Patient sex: F
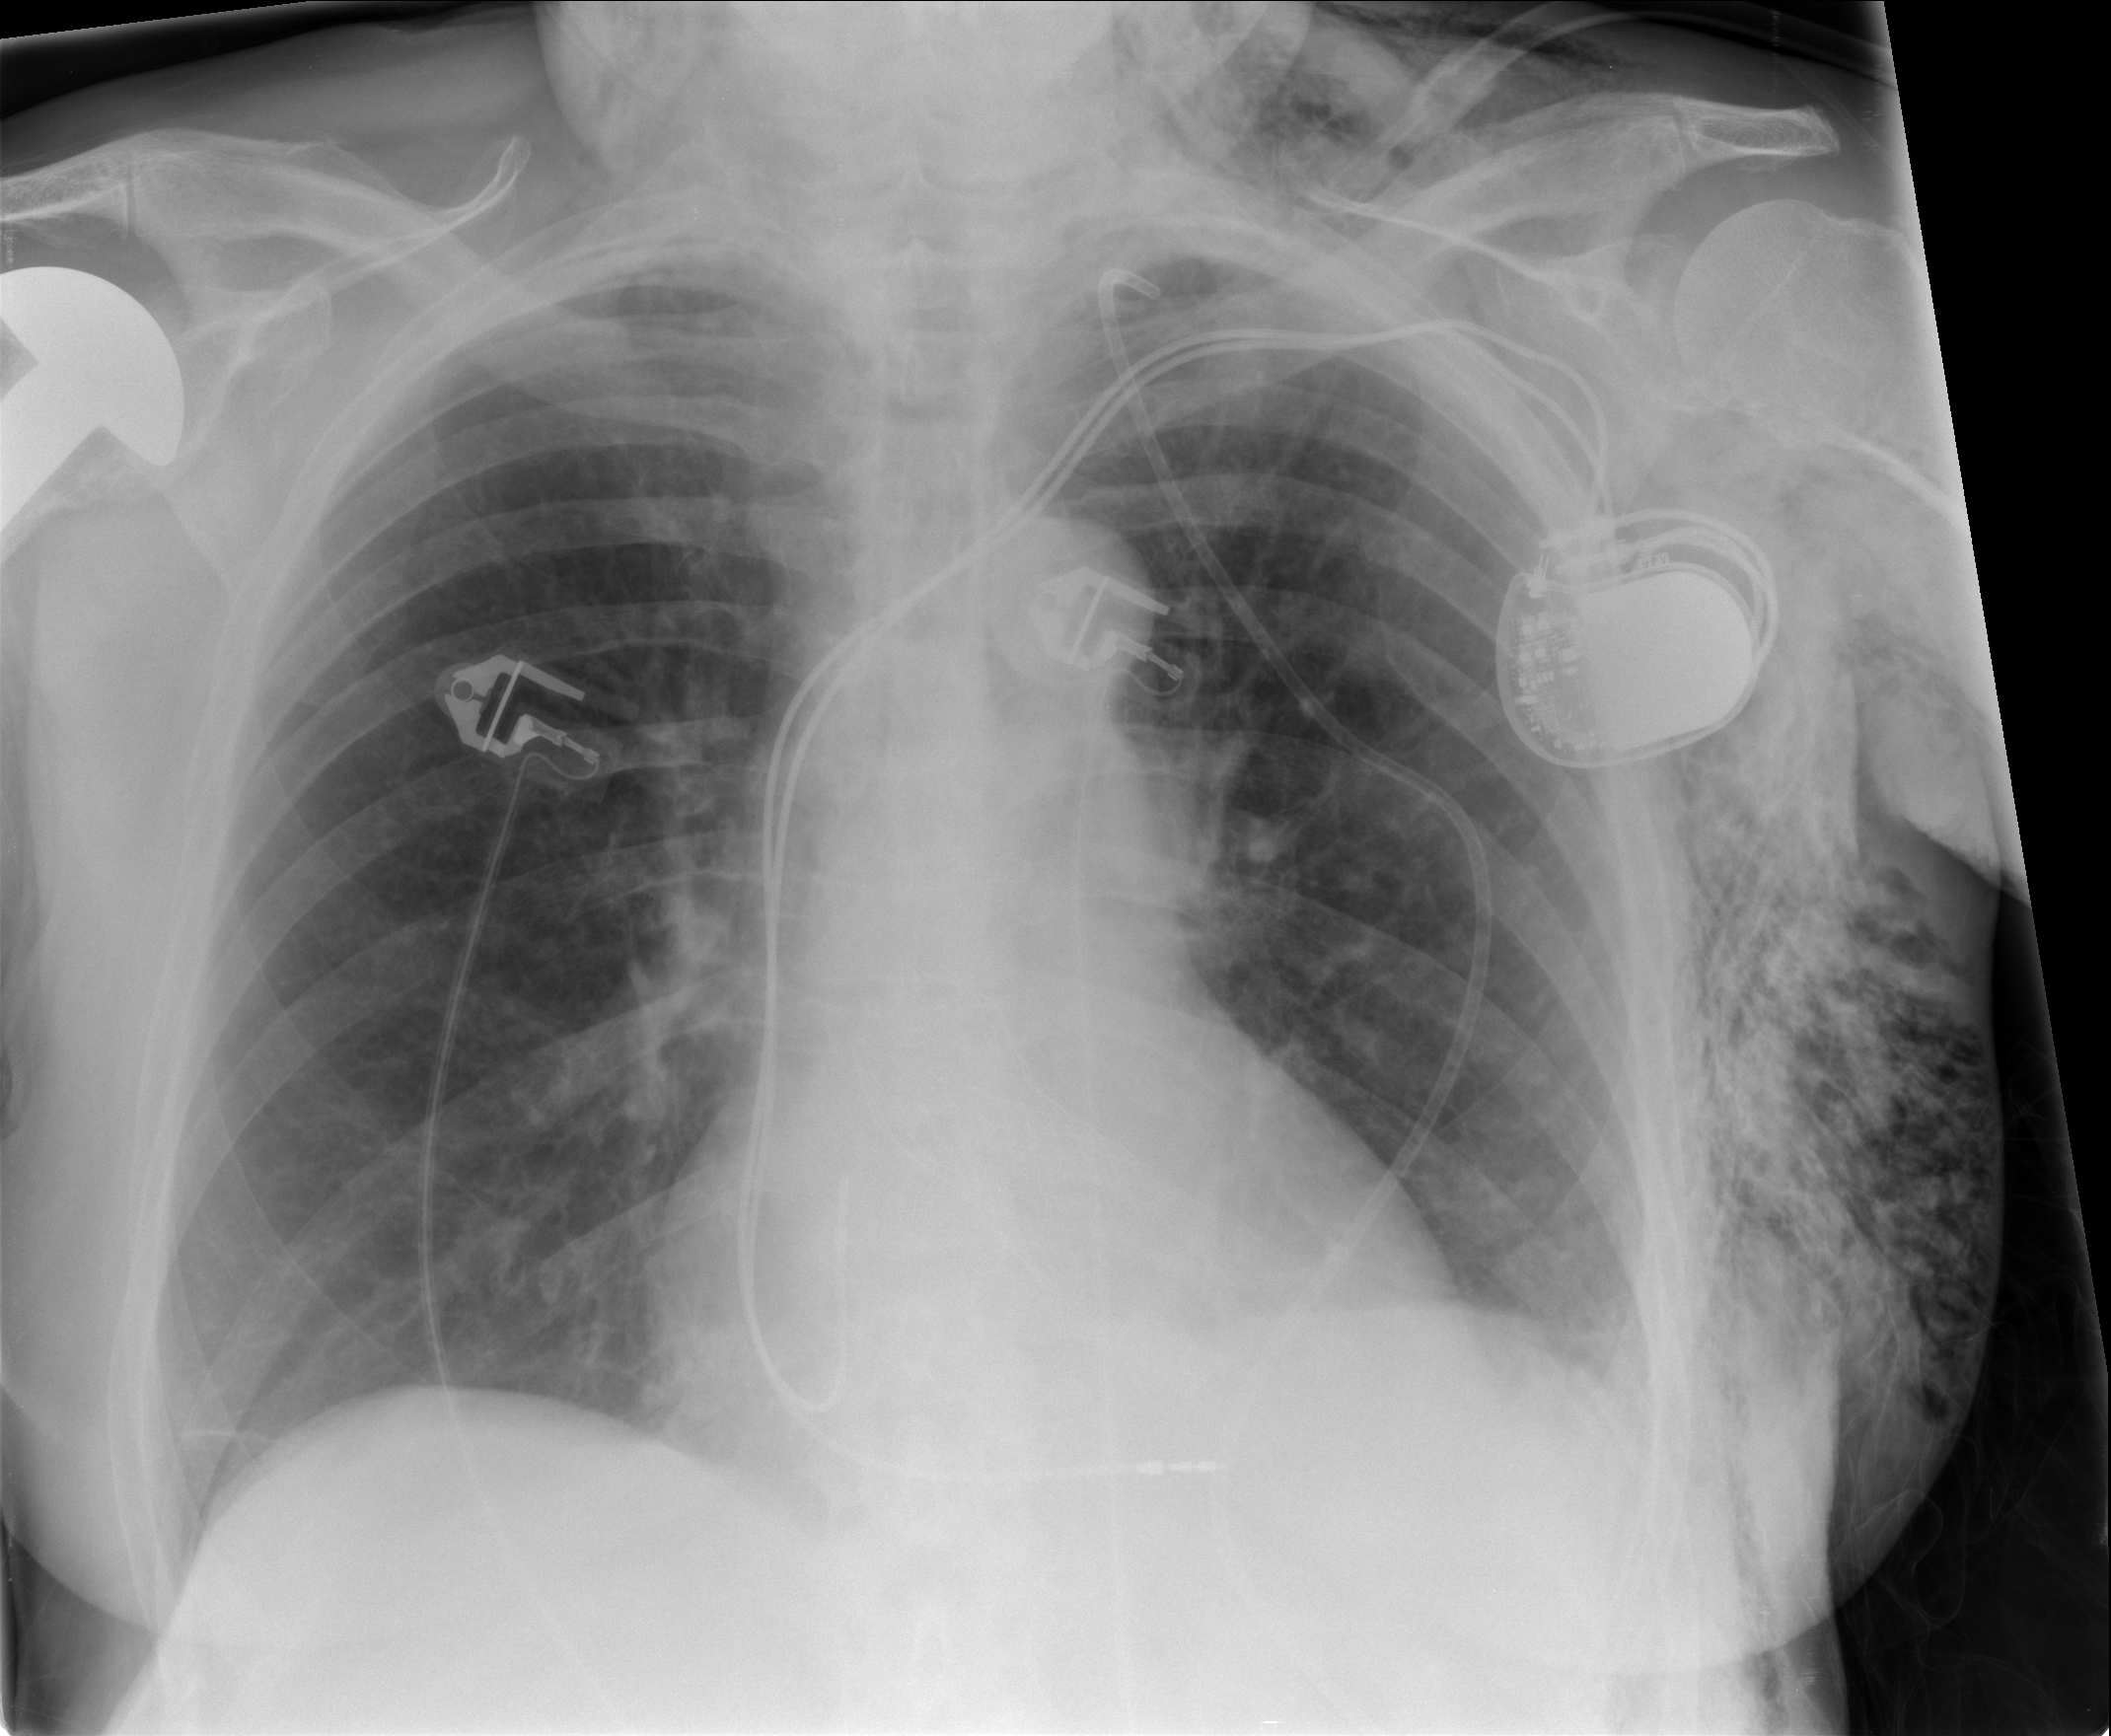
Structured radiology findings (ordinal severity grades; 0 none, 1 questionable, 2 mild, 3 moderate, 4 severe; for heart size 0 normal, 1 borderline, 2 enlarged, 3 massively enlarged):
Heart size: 0
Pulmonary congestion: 0
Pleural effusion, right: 0
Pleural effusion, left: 1
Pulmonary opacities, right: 0
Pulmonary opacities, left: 0
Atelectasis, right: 0
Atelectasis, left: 2